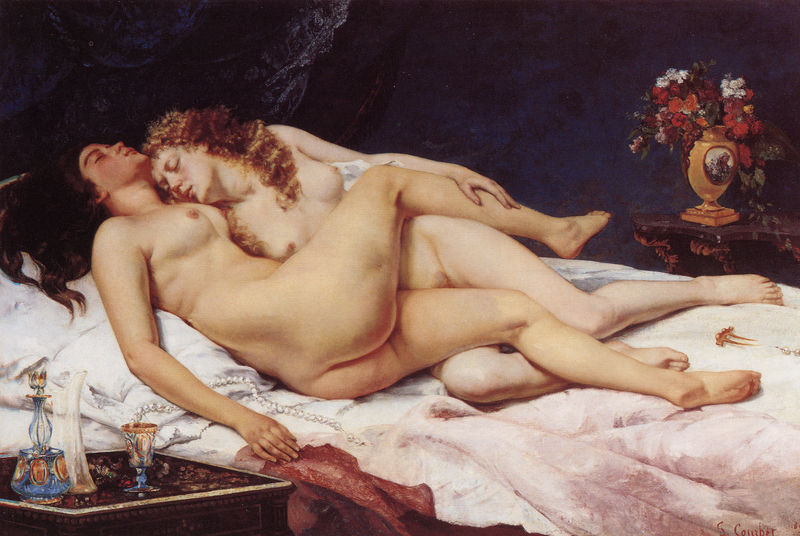
Titel: Paresse et Luxure ou Le Sommeil, Müßiggang und Luxus oder Der Schlaf
Künstler: Gustave Courbet
Standort: Paris
Institution: Musée du Petit Palais
Schlagwörter: akt, blau, fuß, gemälde, hand, haut, himmel, körper, nackt, schatten, schlaf, weiß, wolken, akte, frauen, ocker, blumen, braun, brust, busen, femmes, finger, glas, haar, hell, licht, orange, rücken, schmuck, schwarz, tisch, tische, türkis, blüten, rot, tuch, beige, malerei, blond, flasche, gläser, wand, arme, falten, inkarnat, lang, tablett, hände, signatur, vorhang, gold, haare, interieur, decke, paar, saum, locken, perlen, rosa, amphore, stillleben, vase, beine, brüste, füße, gesäß, hintern, kuss, liebe, umarmung, frauenakt, liegen, schlafen, schlafende, blumenvase, zwei, kette, lila, violett, weis, embrace, hands, kissen, people, pillow, white, women, rotwein, wein, face, girls, hair, table, woman, nah, bed, bedroom, bett, bettdecke, flowers, schlafzimmer, sheets, tischchen, strauss, laken, nackte, plinthe, brustwarzen, erotik, gemach, liegend, scham, schenkel, wade, perlenkette, blumenstrauss, becher, haarspange, leiber, rothaarig, umarmen, nacktheit, gefäß, nature morte, courbet, perlmutt, schweben, sex, fraue, intarsien, zuneigung, flecken, karaffe, liebespaar, flakon, betttuch, flower, kristall, bettlaken, verschlungen, flesh, man, naked, nude, nudity, lust, liebende, lieben, schamhaare, venus, vorhand, cheveux, peinture, rousse, nachttisch, fleur, berührung, glass, necklace, amour, realisme, rücke, verre, boucles, couple, adonis, legs, primatechnik, breasts, candle, cup, pearls, lesben, liebesspiel, drap, erregt, draps, coupe, ausgelaufen, hold, lovers, lit, nus, sexualität, die liebenden, nudité, perles, lesbisch, bettt, homosexualität, sexe, seins, intimität, aneinanderschmiegen, dormeuses, exstase, lesbiennes, nachttische, nakcte, nues, rotweinflecken, schlafenden, linen, chalice, peigne, allongé, nu, boobs, carafe, buttocks, fiole, lesbians, lesbian, allongées, gemälde frauen nackt, lassives